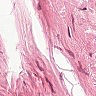
Metastatic tissue present: no